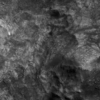
Label: not_dusty